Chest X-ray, AP view. Patient: 47 years old, sex M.
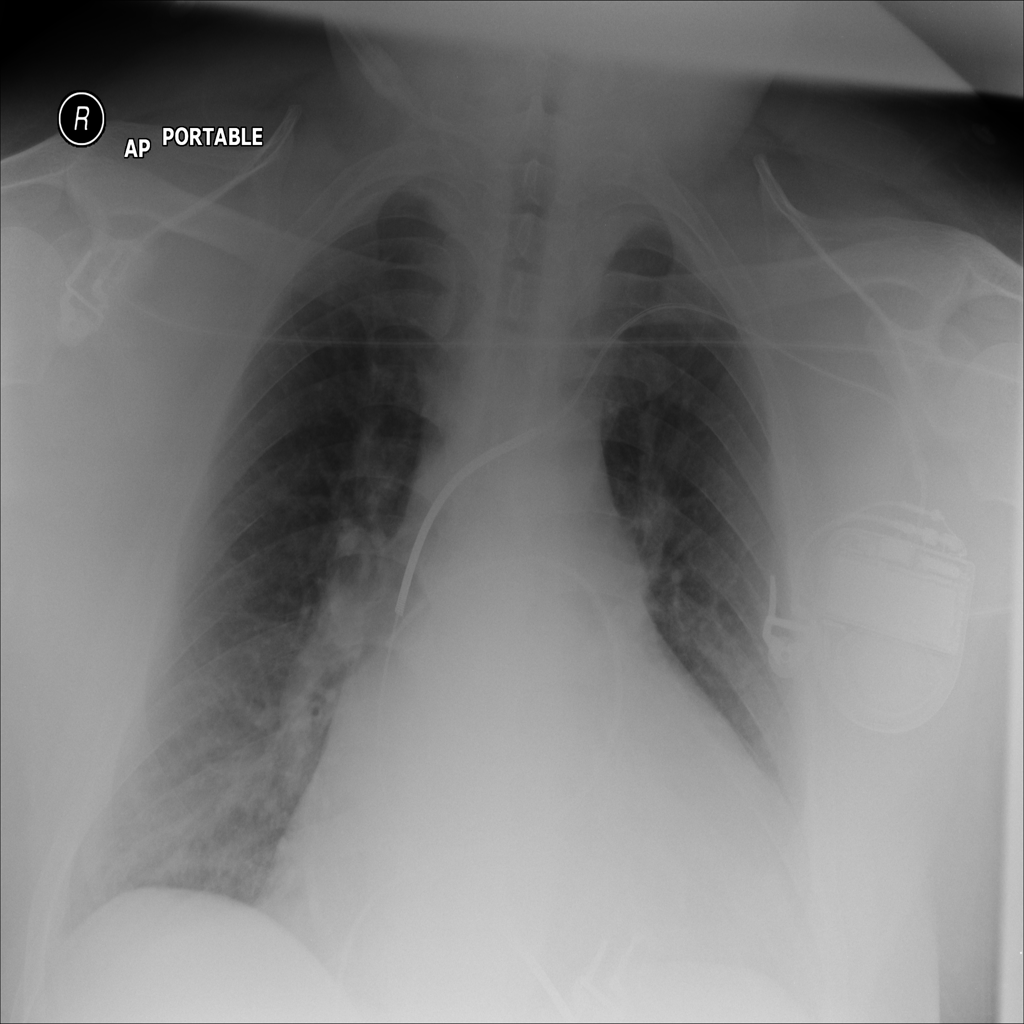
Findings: No Finding